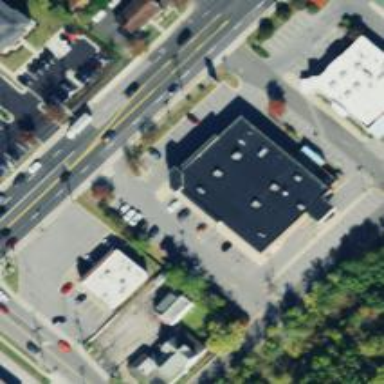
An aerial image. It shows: Pharmacy providing healthcare services.